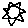
Label: sun